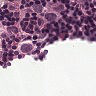
Metastatic tissue present: yes